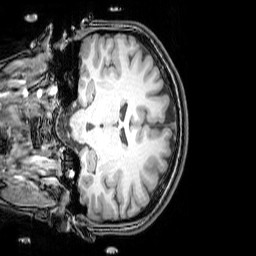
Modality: T1w
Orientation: coronal
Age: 24
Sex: female
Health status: healthy
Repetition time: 0.081 s
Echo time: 0.037 s